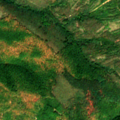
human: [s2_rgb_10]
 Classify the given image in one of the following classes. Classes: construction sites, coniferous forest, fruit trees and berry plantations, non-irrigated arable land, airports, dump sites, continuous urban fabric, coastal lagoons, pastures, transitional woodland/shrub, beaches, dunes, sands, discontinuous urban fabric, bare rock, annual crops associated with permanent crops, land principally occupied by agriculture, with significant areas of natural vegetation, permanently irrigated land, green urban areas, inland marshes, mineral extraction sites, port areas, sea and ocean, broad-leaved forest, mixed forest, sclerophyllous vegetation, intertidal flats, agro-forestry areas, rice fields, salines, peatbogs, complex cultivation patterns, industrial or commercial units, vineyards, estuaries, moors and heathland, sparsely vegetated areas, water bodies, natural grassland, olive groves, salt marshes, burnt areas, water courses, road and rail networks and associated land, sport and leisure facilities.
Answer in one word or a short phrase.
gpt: land principally occupied by agriculture, with significant areas of natural vegetation, broad-leaved forest, transitional woodland/shrub